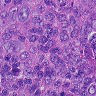
Metastatic tissue present: no